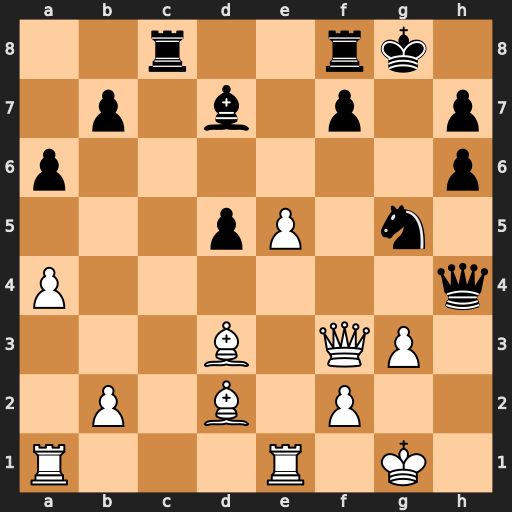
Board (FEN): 2r2rk1/1p1b1p1p/p6p/3pP1n1/P6q/3B1QP1/1P1B1P2/R3R1K1
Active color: w
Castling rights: -
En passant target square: -
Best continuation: Bxh7+ Kxh7 Qd3+ Qe4 Rxe4